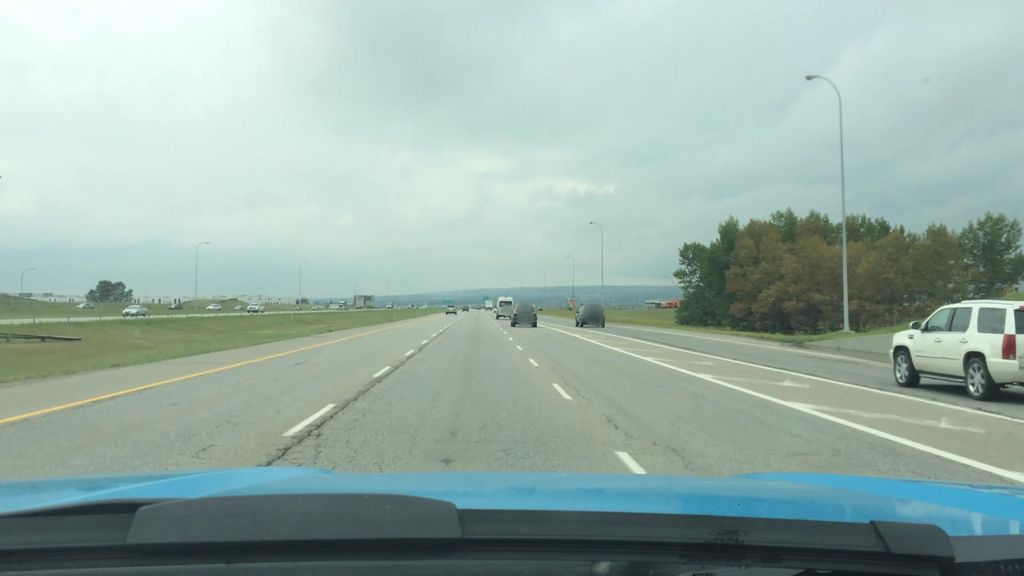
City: calgary